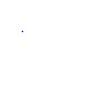
Particle: proton